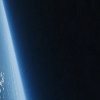
Label: space